Question: Diagram of Tables:

'''
SELECT DISTINCT s.location, tb.num_students_enrolled, tb2.num_sections
FROM section s
JOIN
(SELECT location, COUNT(DISTINCT student_id) num_students_enrolled
FROM section sec JOIN enrollment e ON(sec.section_id = e.section_id)
GROUP BY location) tb
ON(s.location = tb.location)
JOIN
(SELECT location, COUNT(section_id) num_sections
FROM section sect
GROUP BY location) tb2
ON(s.location = tb2.location)
ORDER BY s.location
'''
Create a query that lists location, number of sections taught in that location and number of students enrolled in courses at that location. Sort by location.
- many to many relationship between section_id and student_id. A student can be enrolled in multiple sections, and there can be multiple students enrolled in a section.
Section Table
- section_id is unique primary key. There are a total of 12 locations.
'''
location nm_st_en nm_sects
H310 1 1
L206 8 1
L210 29 10
L211 10 3
L214 33 15
L500 14 2
L507 33 15
L509 64 25
L511 3 1
M200 1 1
M311 11 3
M500 5 1
'''
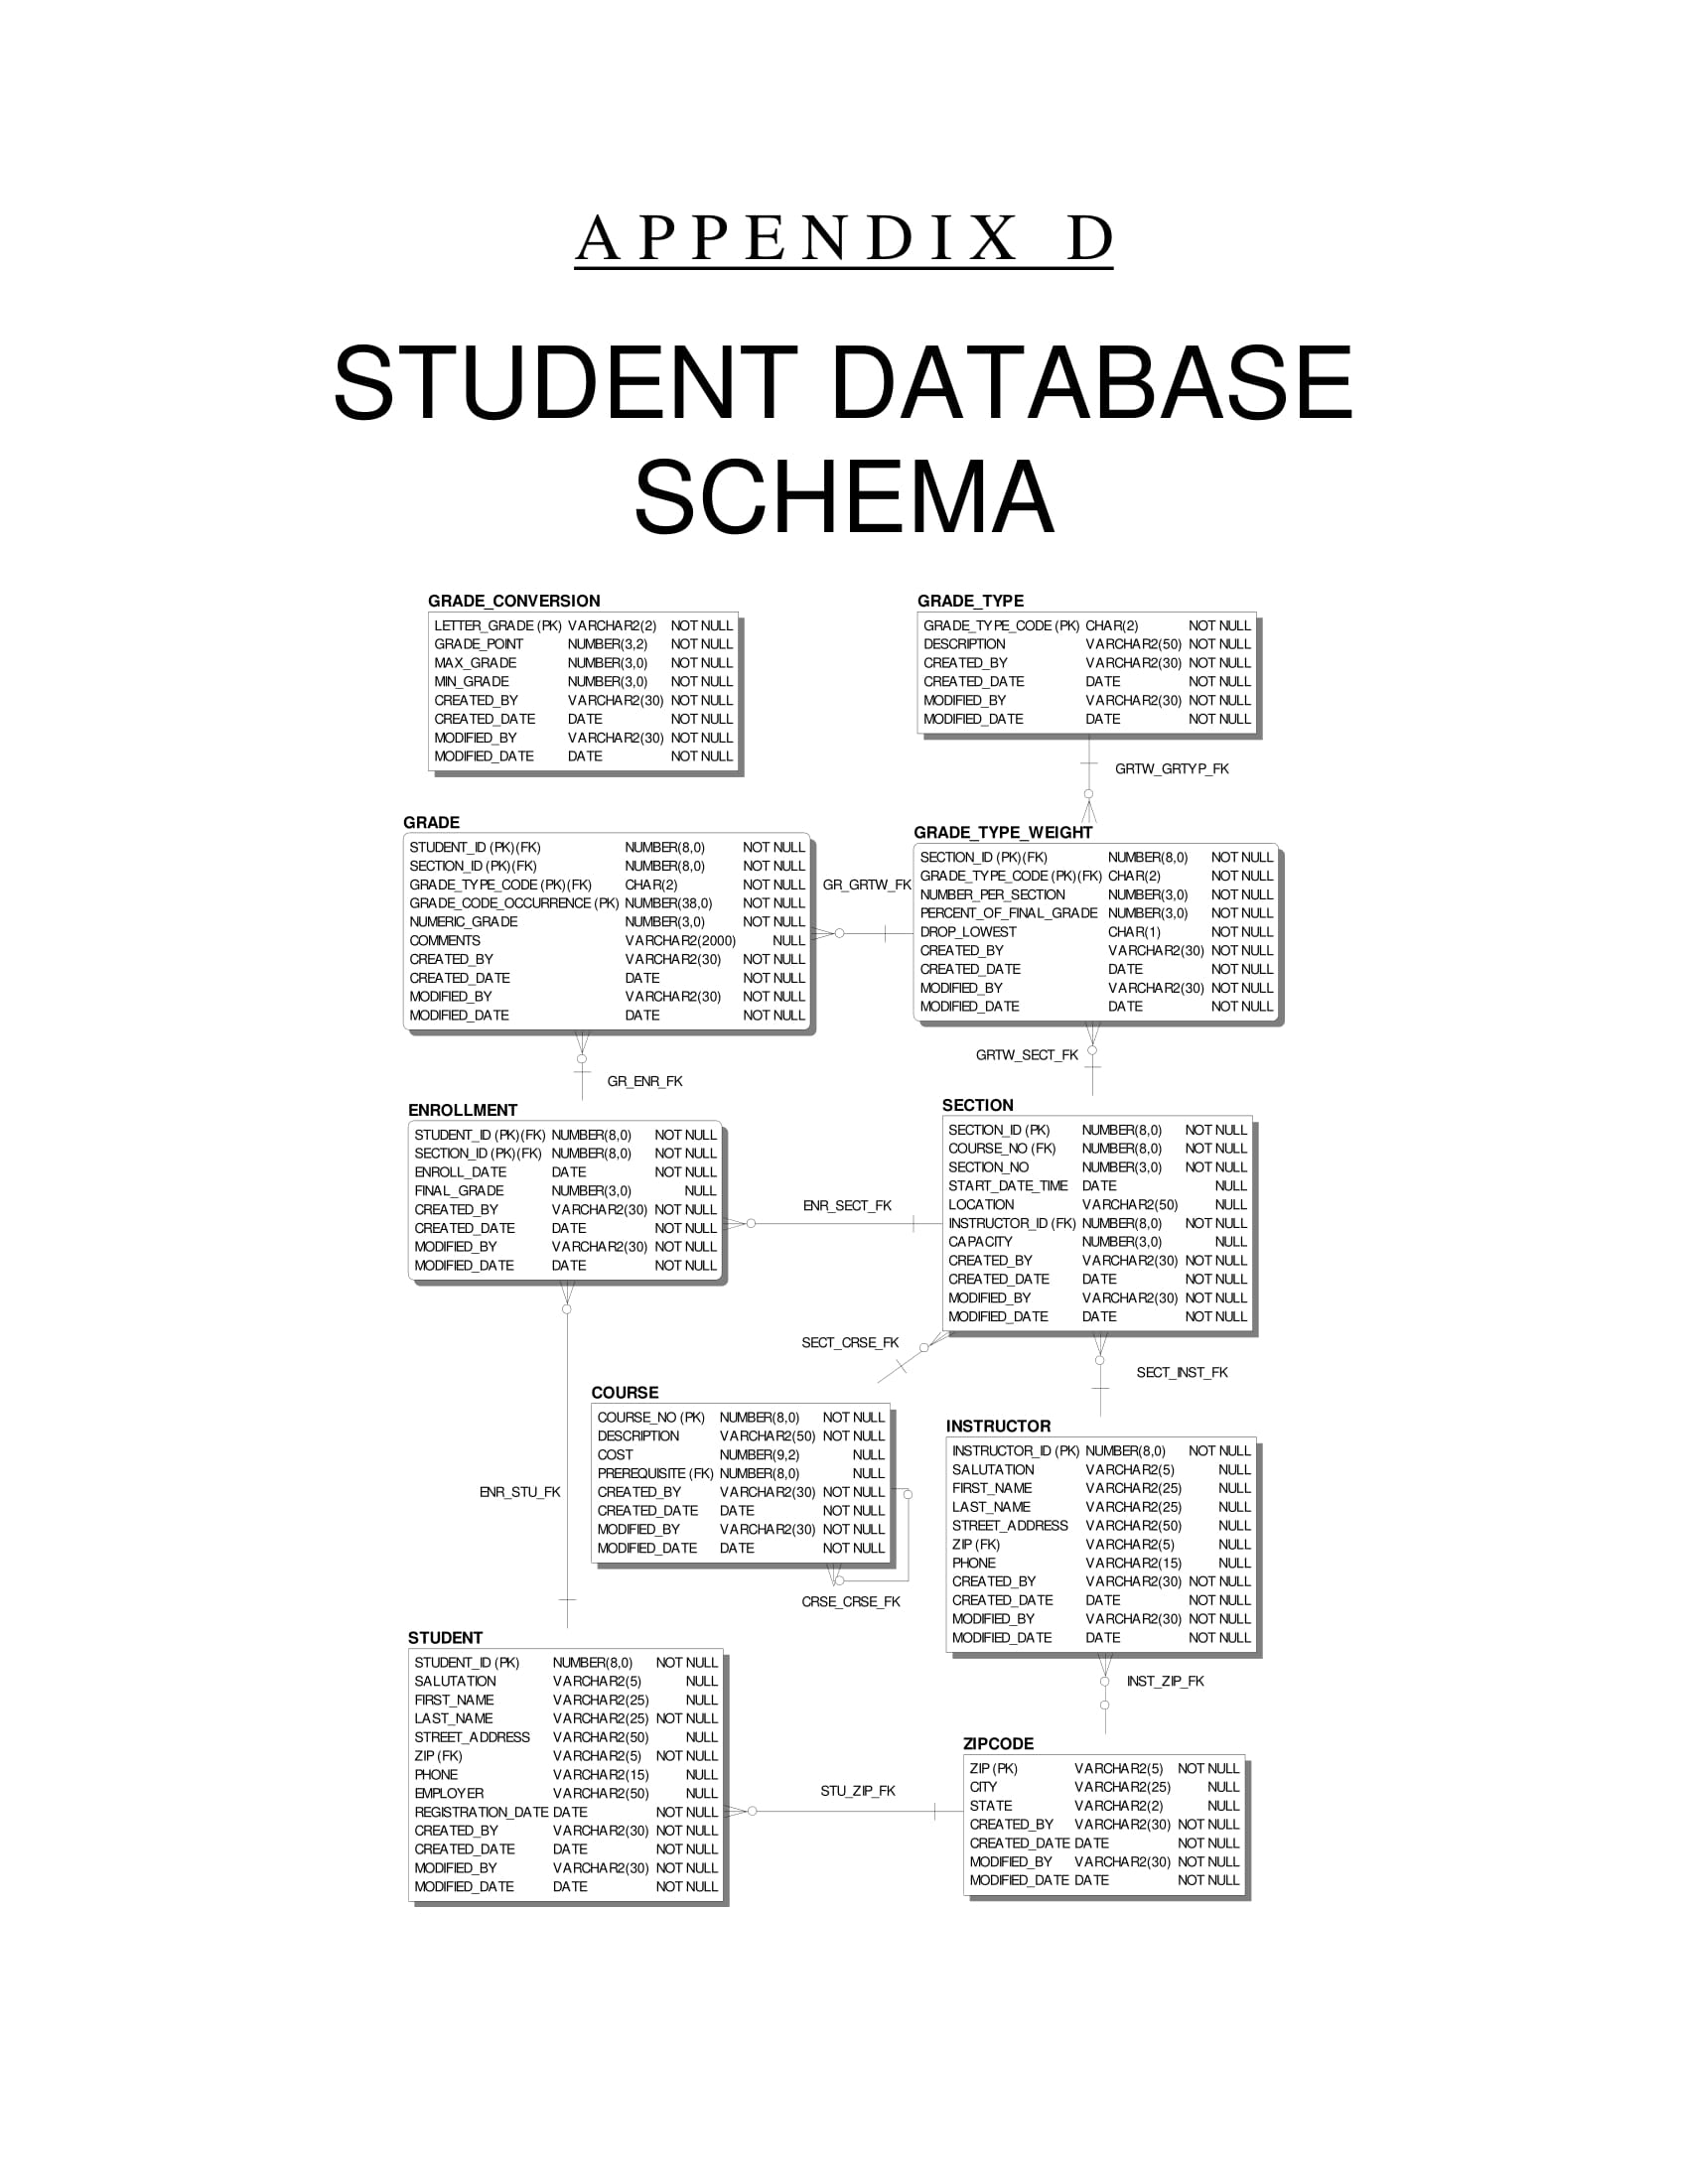
Answer: Whether the query is correct requires data, and is up to you to figure out. Write some queries to verify your results on a subset of the data.
But I think you might be over-complicating this.
Something like:
'''
select sec.location,
count(distinct sec.section_id) as number_of_sections,
count(distinct enr.student_id) as number_of_students
from Section sec join Enrollment enr on sec.section_id = enr.section_id
group by sec.location
order by sec.location;
'''
As a general pointer, you should avoid joining query results, as it makes things a bit difficult to understand. Also, parenthesis around join clauses are unnecessary clutter.